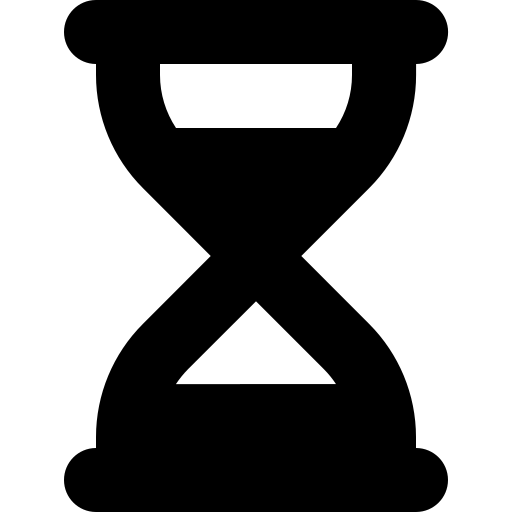
Tags: icon, FontAwesome, fa-icon, solid, hourglass, half